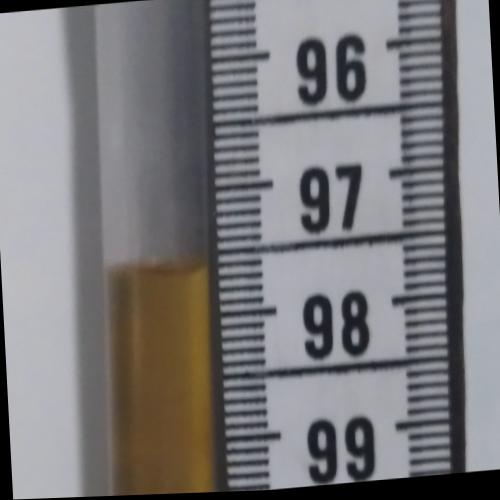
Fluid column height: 97.6 cm